Interaction volume radius: 5 \u00c5
Interaction volume height: 40 \u00c5
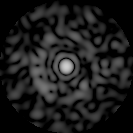
Disorder parameter: 0.8184